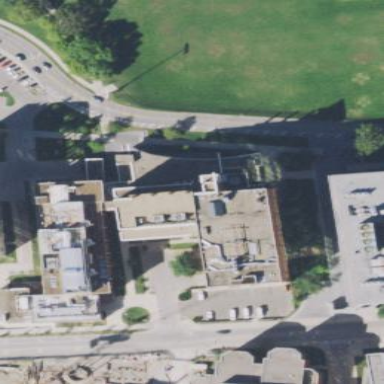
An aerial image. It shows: University building.